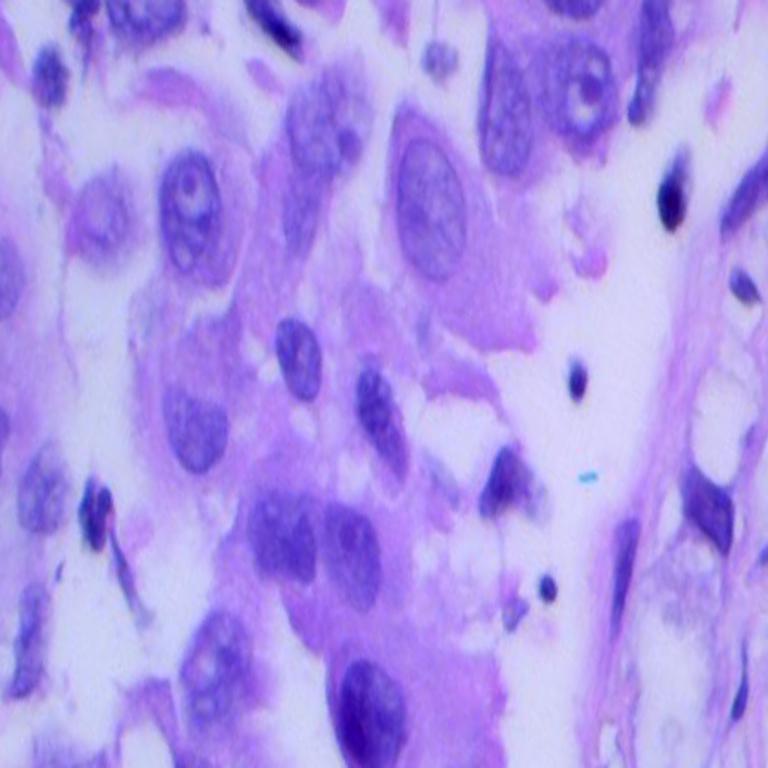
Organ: lung
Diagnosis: adenocarcinomas